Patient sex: F
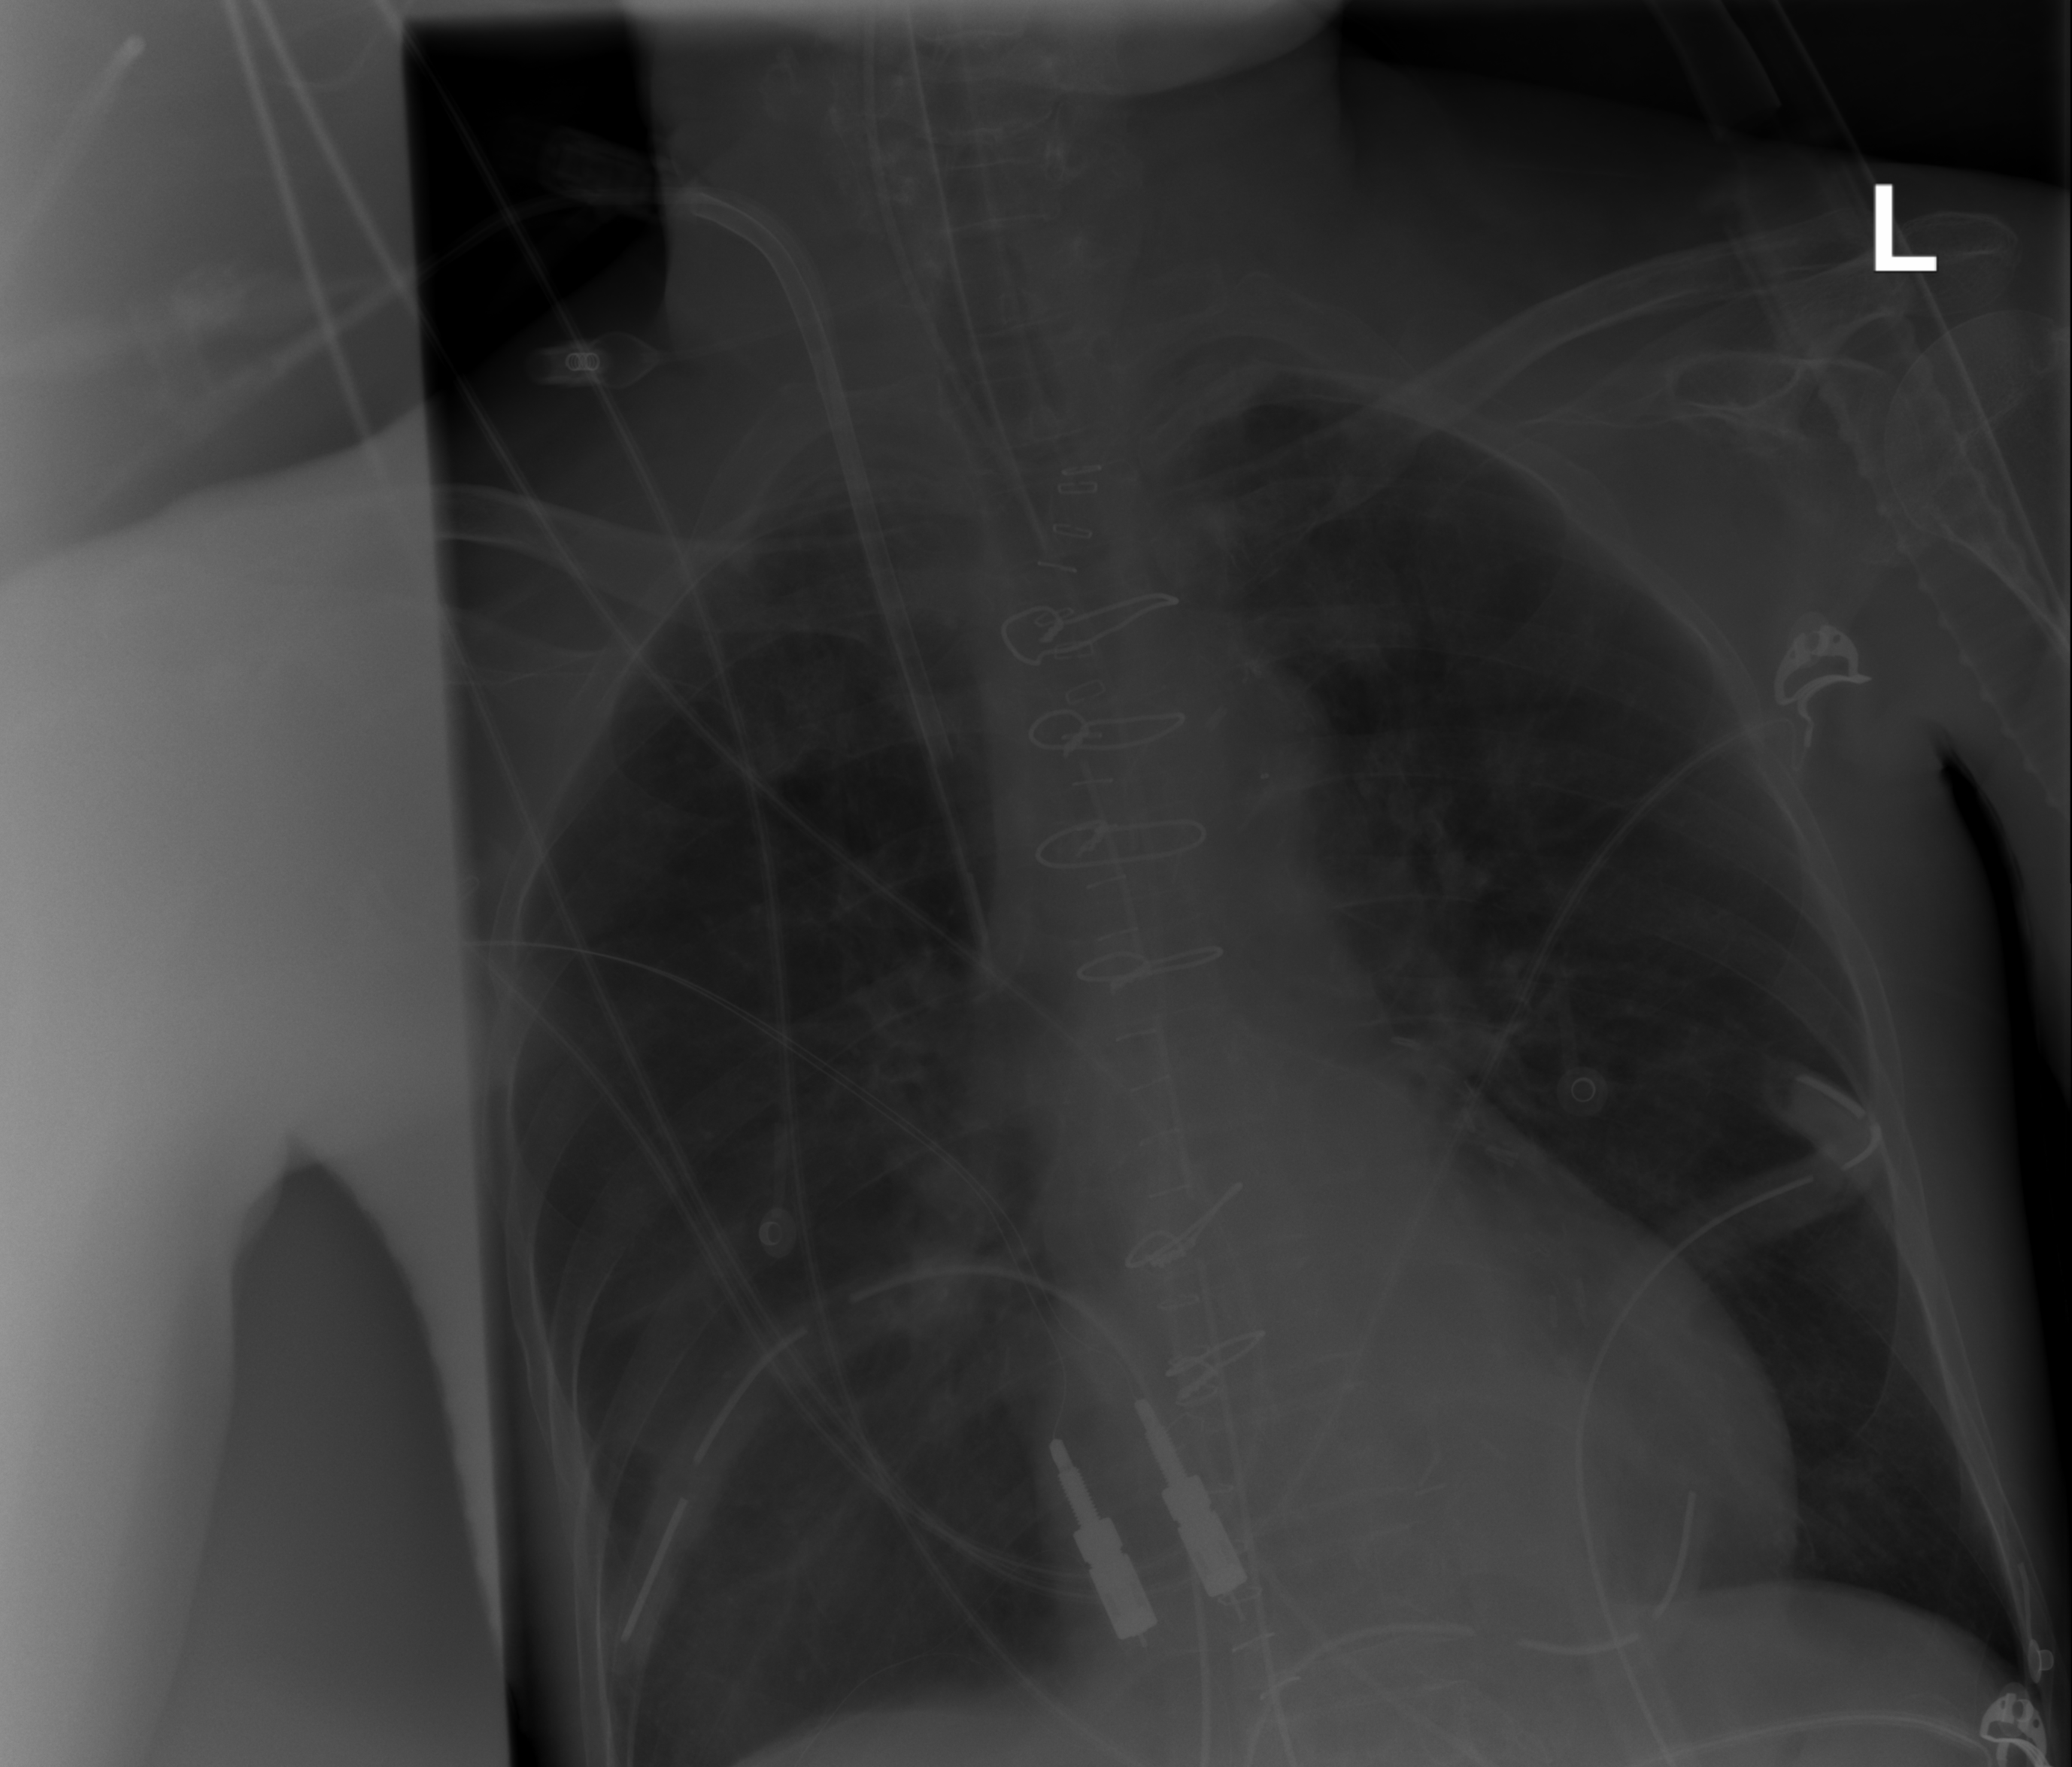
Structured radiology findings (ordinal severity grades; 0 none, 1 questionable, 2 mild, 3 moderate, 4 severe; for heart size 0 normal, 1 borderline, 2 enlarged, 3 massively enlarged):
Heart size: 0
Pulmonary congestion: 0
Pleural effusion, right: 0
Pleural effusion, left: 0
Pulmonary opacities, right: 0
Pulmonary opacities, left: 1
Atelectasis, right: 0
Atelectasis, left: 0